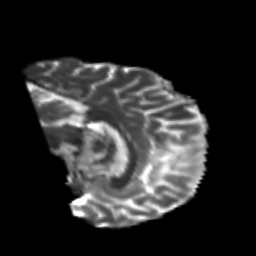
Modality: T2w
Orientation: sagittal
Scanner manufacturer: siemens
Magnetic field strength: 3 T
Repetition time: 6.8 s
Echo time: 0.093 s